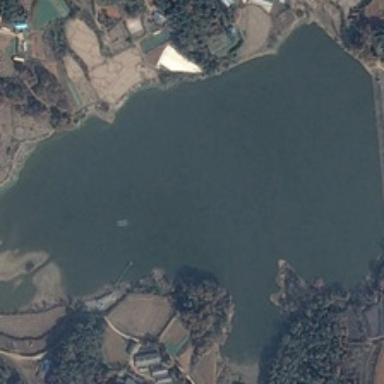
The pond is neatly divided into many parts .